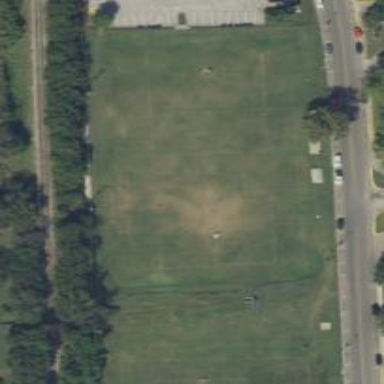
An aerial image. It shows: Soccer pitch designated for leisure and sports activities.